Question: Eclipse RCP View Communication ,where one view contains nattable and another views contains jface controls like button, dropdown.
Currently for example there is 3 view/Editor as shown below
View1 - contains employee details which is a Nattable and
it's cell contains data like String, Long, boolean, date value.
each row represent one data,and other views are corresponding data of
selected row
View2 - shows Address which is corresponding to the selected row in the View 1,
User can modify data of view2.
View3 - shows department details of employe, which can also be modified
So all 3 views present data of one model say Employee
'''
Employee
|_Name
|_EmpId
|_Married
|_DOJ
|_Address
|_Type
|_City Name
|_State
|_PinCode
|_Department Details
|_Department
|_Project
|_Manager
'''
Problem:
I want to know what is best way of communcation between views1 and other view such that
1. On selection of row in view1 then other two view should be update correspondingly;
2. If any data changes in view2/view3 then view 1 should get notification for data change in other view
3. when condition 2 occurs then I want to show dirty row in view1.
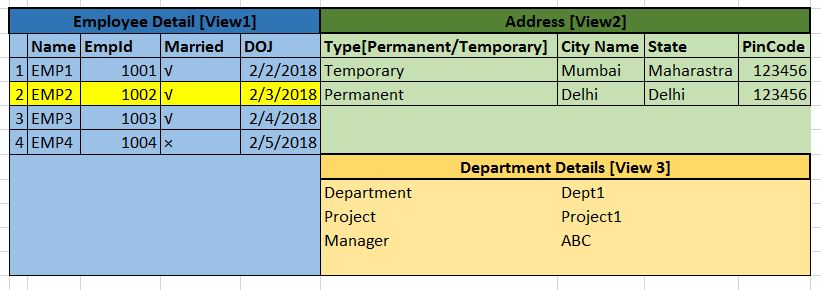
Answer: The typical approach for inter view communication in an E4 application related to your described scenario is to use the 'ESelectionService' to trigger handling of a selection for opening another view, and to communicate back via the Eclipse 4 event system.
For scenario one to open a view based on the selection in a NatTable you could use the 'E4SelectionListener' in the . It is a 'ILayerListener' that forwards the selection to the 'ESelectionService'. An example can be found in the <URL>.
To inform view 1 about changes in another view, I would suggest to use the 'IEventBroker' to send an event from view2/view3 and react on the event in view1. This way the views are decoupled as much as possible. <URL> is a good starting point for learning about the event system.